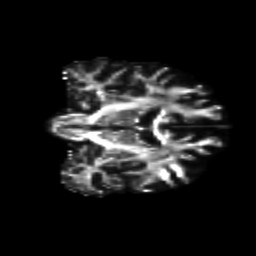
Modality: FA
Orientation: coronal
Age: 48
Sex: female
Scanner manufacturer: siemens
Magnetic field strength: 3 T
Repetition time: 8.6 s
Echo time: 0.095 s